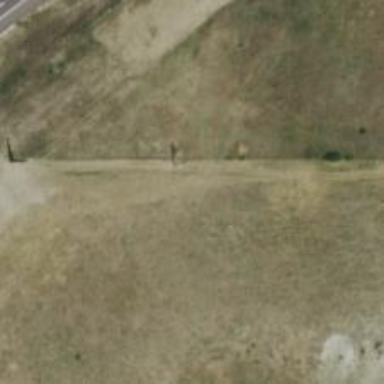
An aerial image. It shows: Power pole.